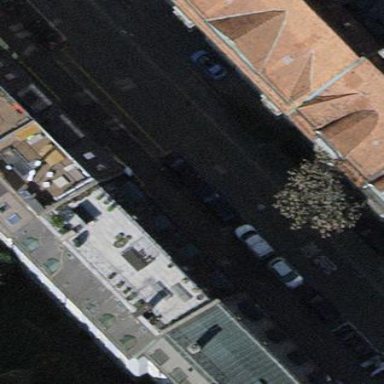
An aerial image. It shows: Parking lane area.